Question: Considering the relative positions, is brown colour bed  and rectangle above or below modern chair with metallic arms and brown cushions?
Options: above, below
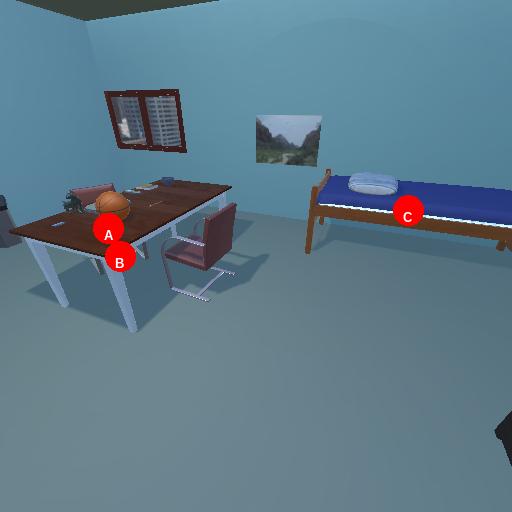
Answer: above